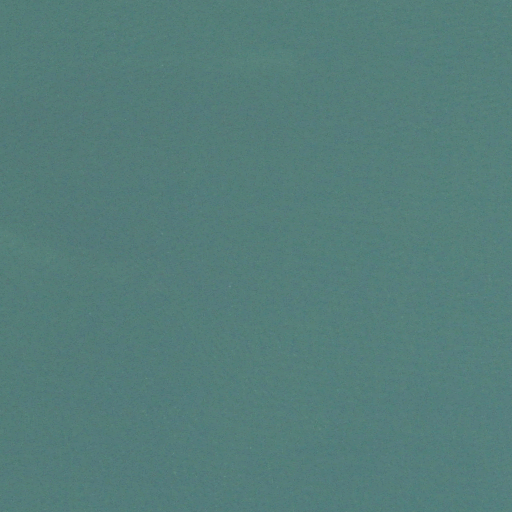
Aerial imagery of island in Connecticut named Mary Rock containing only open water